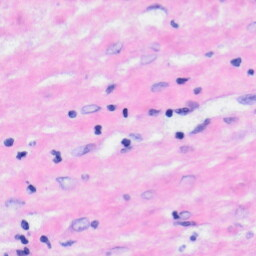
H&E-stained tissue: Liver